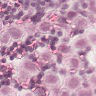
Metastatic tissue present: yes